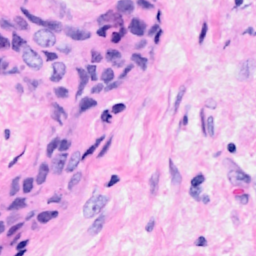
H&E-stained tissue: Breast